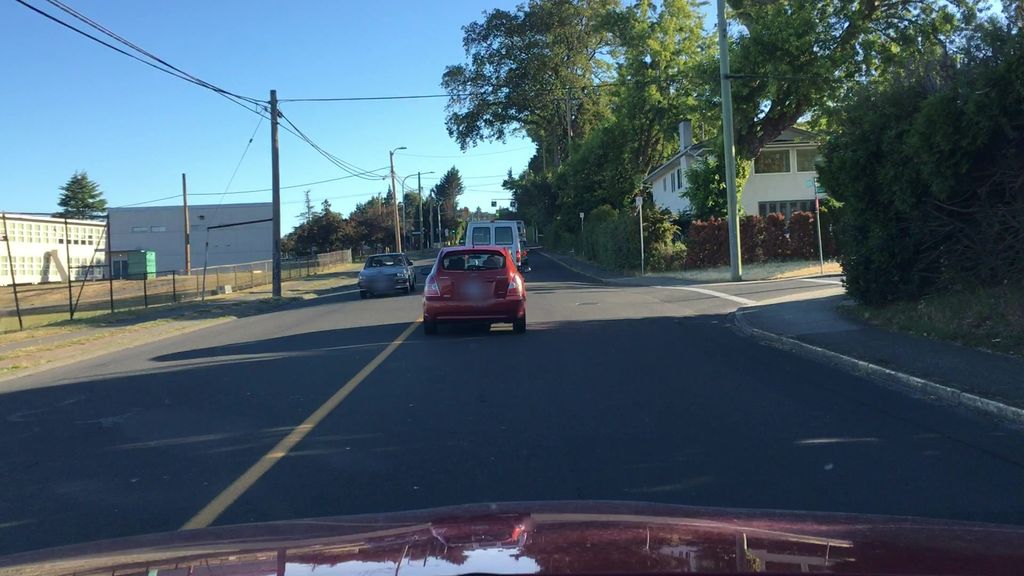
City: victoria